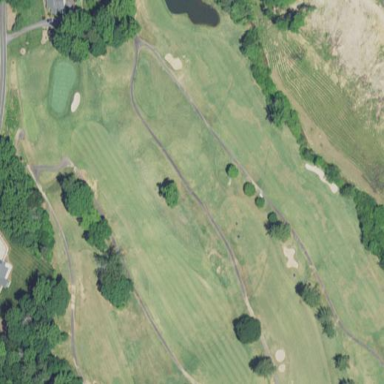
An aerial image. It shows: Scenic golf fairway.